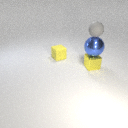
large blue metal sphere below small gray rubber sphere